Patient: sex M, age 51
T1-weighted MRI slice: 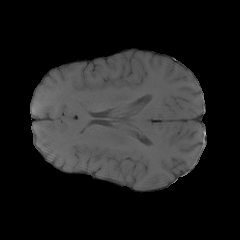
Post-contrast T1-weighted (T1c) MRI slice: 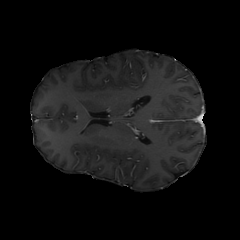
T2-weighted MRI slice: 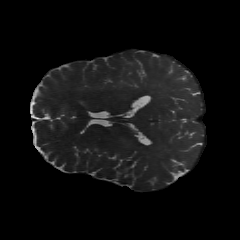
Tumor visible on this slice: no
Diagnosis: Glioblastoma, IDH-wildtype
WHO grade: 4